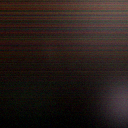
Screen state: off